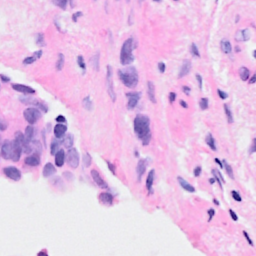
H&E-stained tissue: Breast